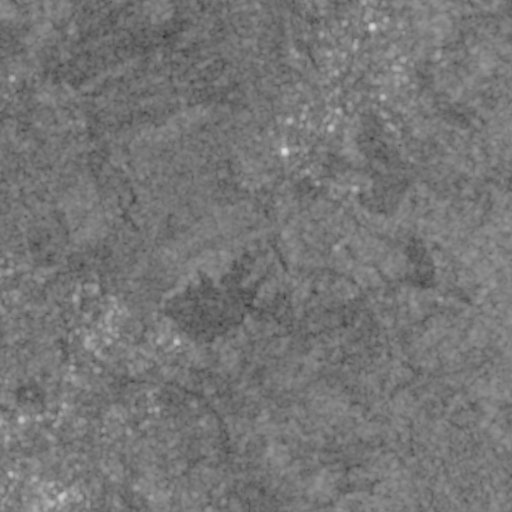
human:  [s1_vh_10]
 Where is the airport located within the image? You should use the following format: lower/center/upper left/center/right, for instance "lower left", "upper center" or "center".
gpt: The airport is located in the upper left of the image.
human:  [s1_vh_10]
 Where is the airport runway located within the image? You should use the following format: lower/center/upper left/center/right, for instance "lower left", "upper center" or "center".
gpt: The airport runway is located in the upper left of the image.
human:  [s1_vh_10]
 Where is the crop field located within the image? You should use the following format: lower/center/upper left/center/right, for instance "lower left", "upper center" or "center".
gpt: The crop field is located in the lower right of the image.
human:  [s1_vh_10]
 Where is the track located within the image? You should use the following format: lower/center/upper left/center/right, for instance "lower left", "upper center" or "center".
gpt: The track is located in the lower left of the image.
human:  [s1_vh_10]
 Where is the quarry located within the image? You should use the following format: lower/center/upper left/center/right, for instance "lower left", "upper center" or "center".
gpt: There is no quarry in the image.

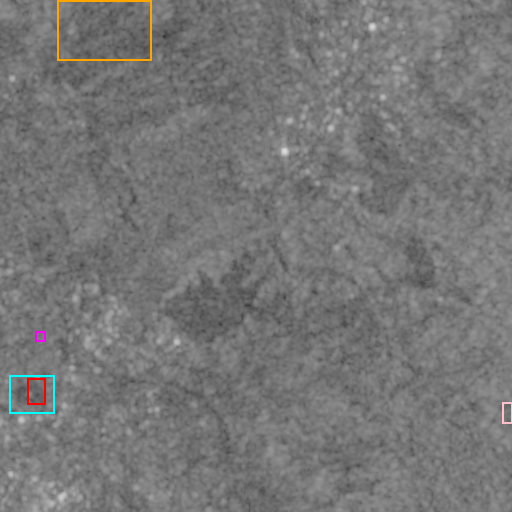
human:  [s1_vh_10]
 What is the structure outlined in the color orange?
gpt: The structure outlined in orange is an airport.
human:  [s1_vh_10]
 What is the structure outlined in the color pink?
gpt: The structure outlined in pink is a crop field.
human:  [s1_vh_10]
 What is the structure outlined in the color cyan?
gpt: The structure outlined in cyan is a park.
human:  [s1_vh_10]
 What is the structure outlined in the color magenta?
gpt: The structure outlined in magenta is a parking lot.
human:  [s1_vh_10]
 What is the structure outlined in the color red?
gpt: The structure outlined in red is a track.
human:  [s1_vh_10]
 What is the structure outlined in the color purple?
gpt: There is no purple outline.